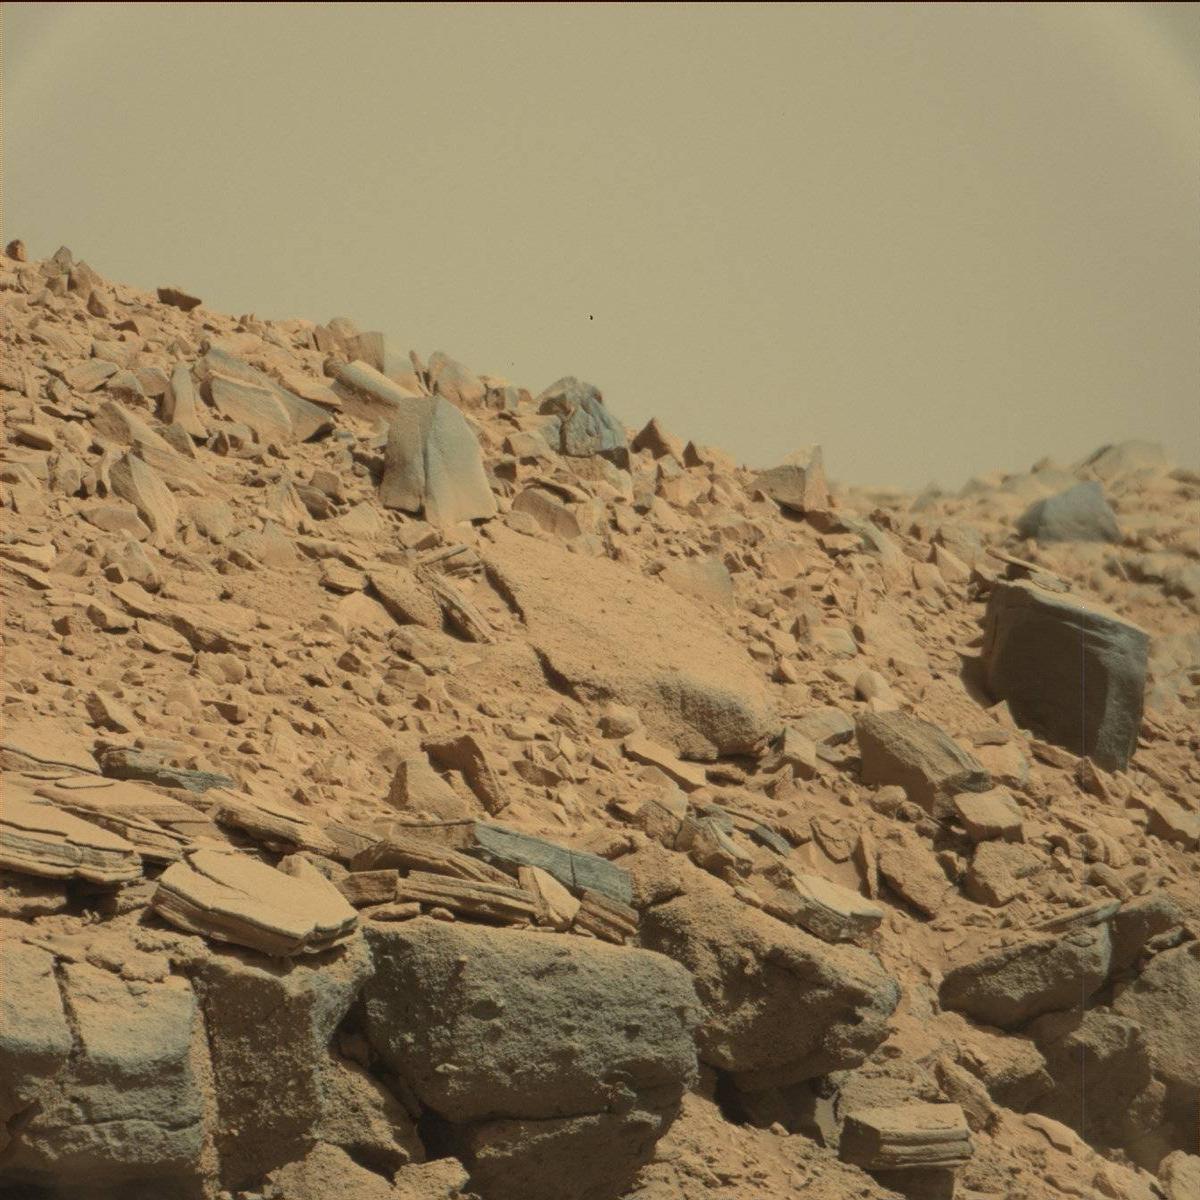
Terrain classes present: Bedrock, Rock, Sand / Soil, Sky